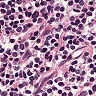
Metastatic tissue present: no